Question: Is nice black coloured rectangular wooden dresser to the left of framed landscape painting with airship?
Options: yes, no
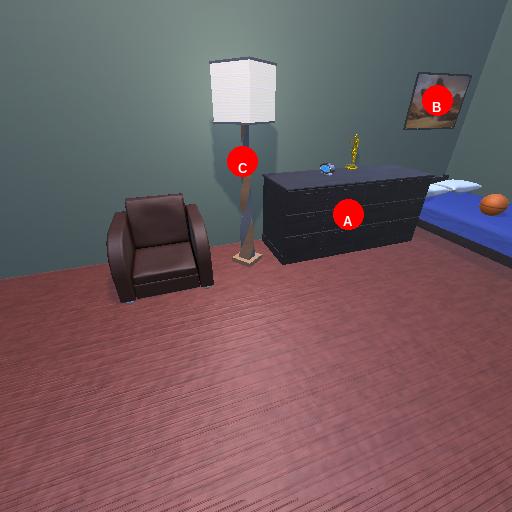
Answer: yes